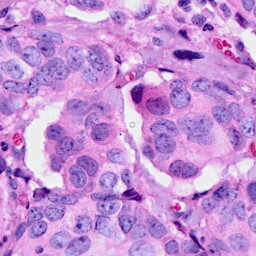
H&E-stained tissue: Breast